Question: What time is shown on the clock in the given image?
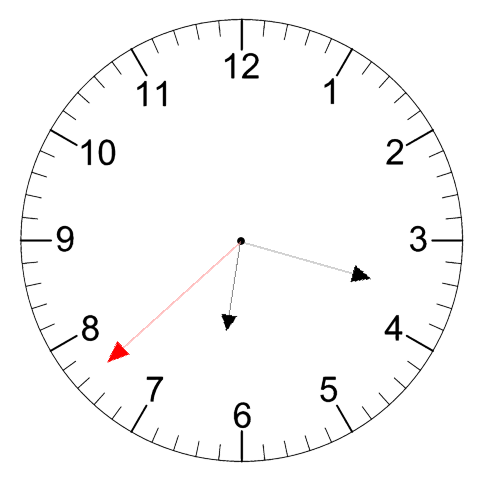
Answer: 06:17:38